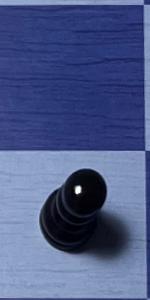
Label: Pawn_Black